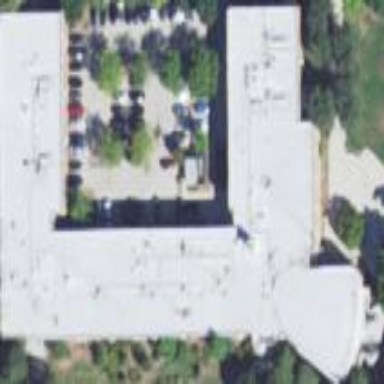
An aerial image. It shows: School building.